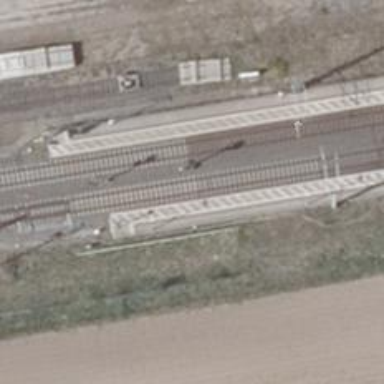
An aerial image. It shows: Railway with electrified contact lines.